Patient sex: F
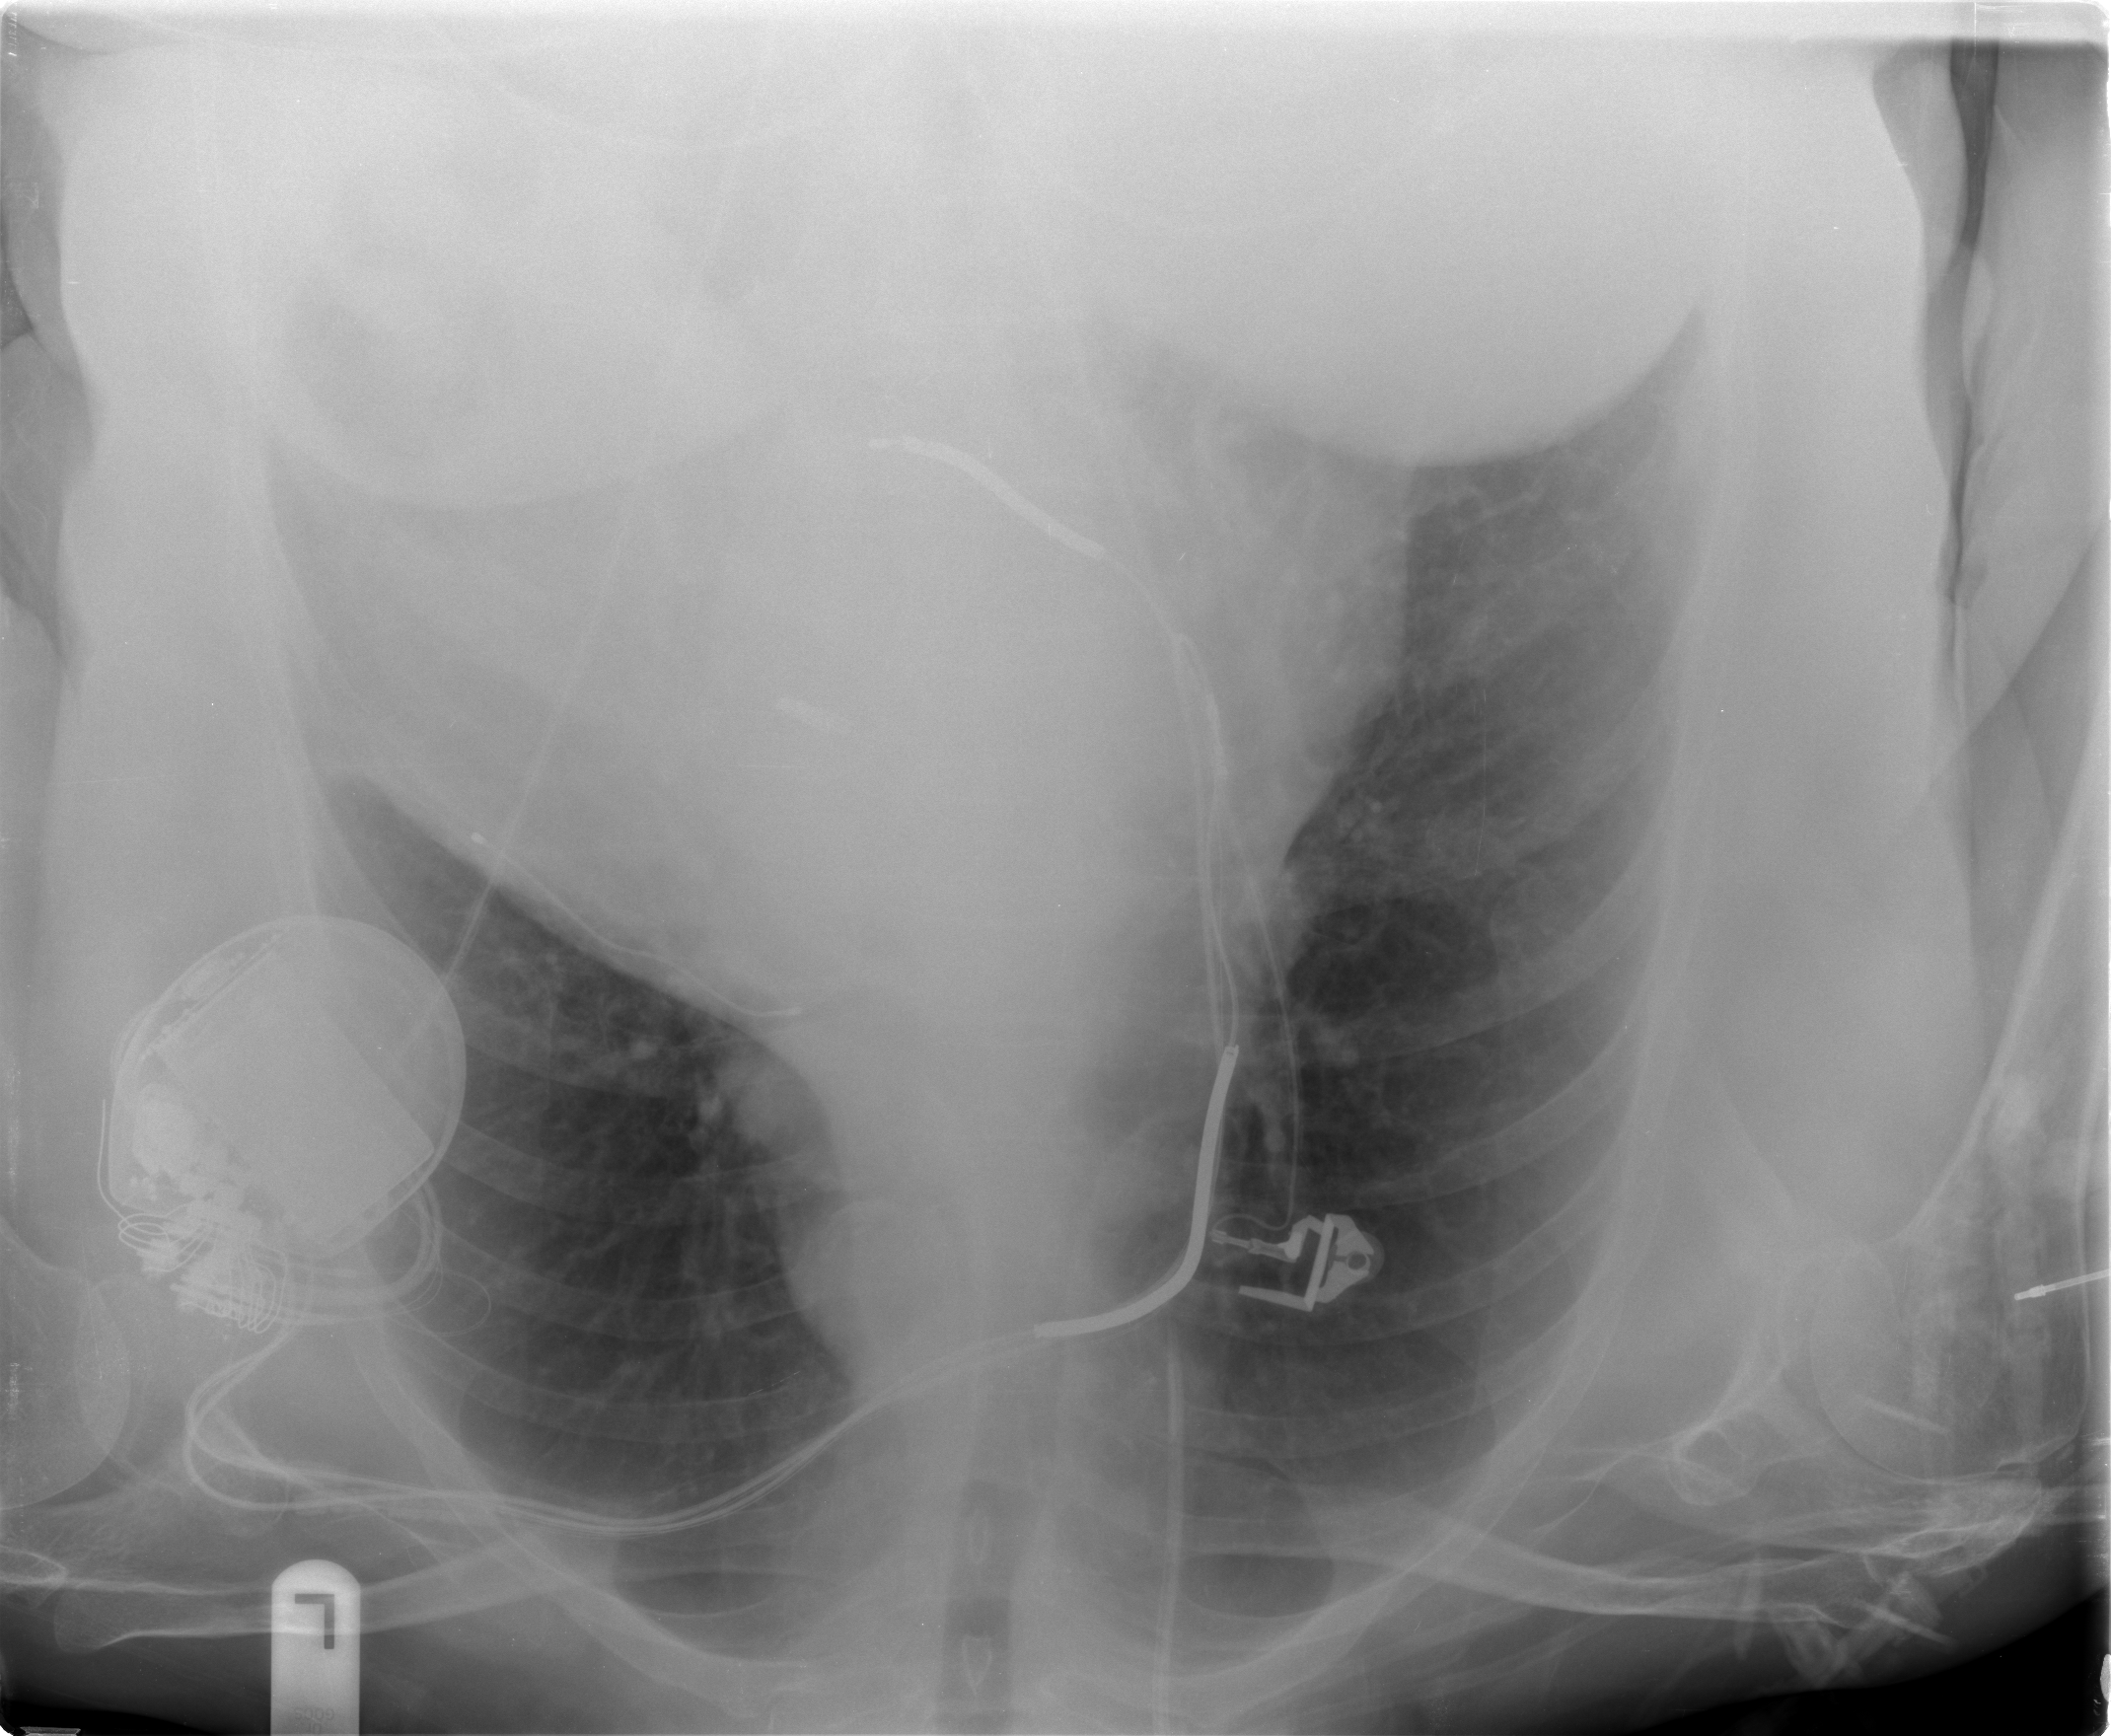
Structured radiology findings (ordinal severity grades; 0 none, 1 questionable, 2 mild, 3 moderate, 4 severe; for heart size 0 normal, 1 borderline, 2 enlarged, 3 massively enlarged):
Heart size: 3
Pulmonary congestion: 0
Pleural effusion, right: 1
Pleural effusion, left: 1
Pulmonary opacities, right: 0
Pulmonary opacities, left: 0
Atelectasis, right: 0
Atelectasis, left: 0